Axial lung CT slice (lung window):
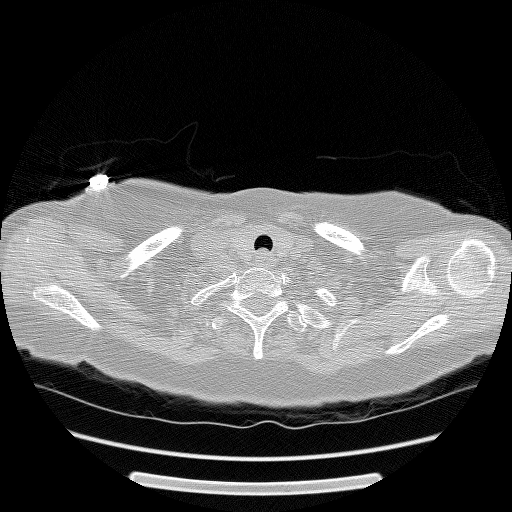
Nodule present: no